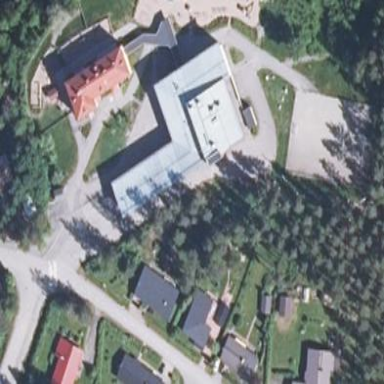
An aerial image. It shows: School building.